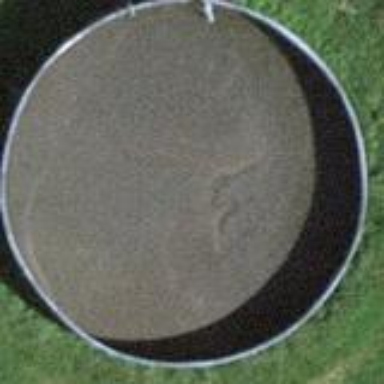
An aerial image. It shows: Storage tank with man-made structure.